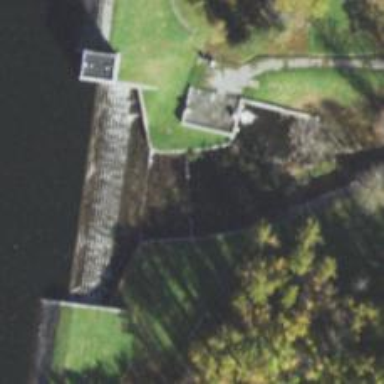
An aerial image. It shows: Spillway canal.